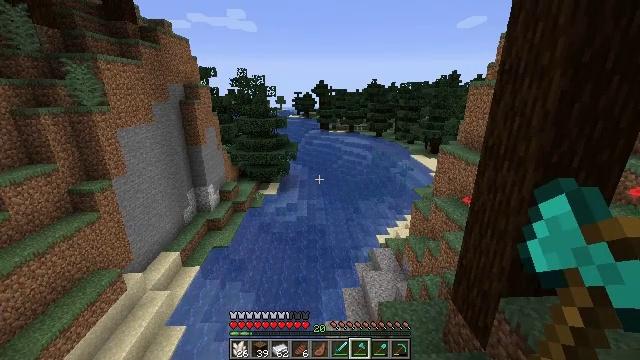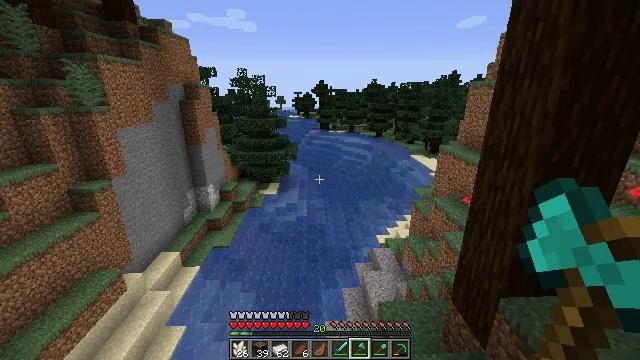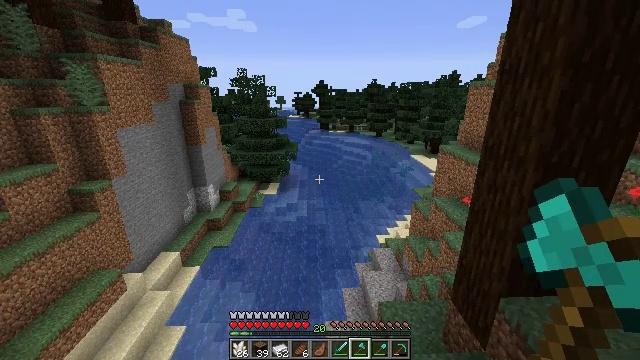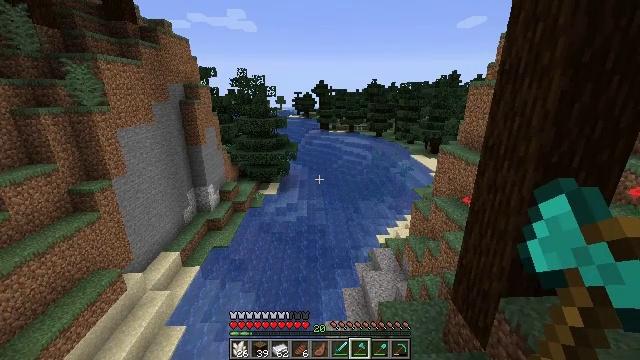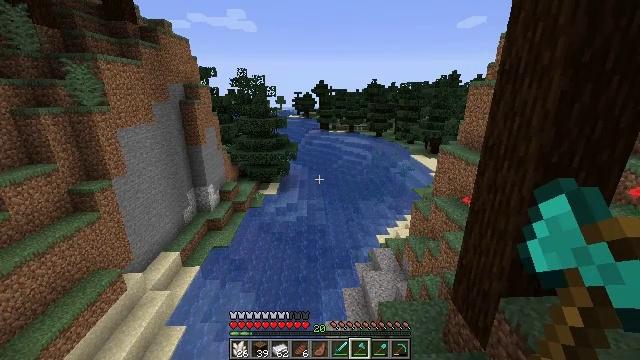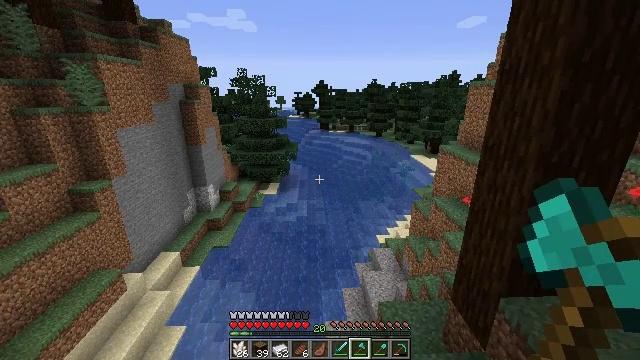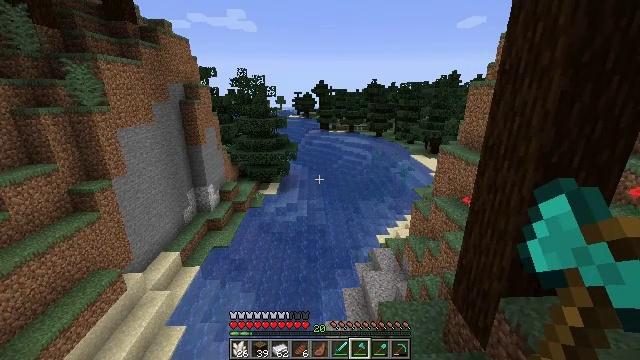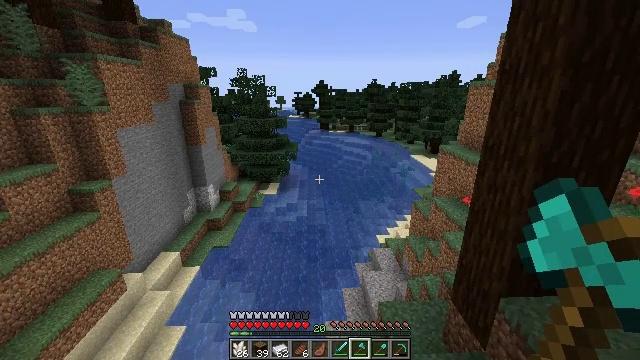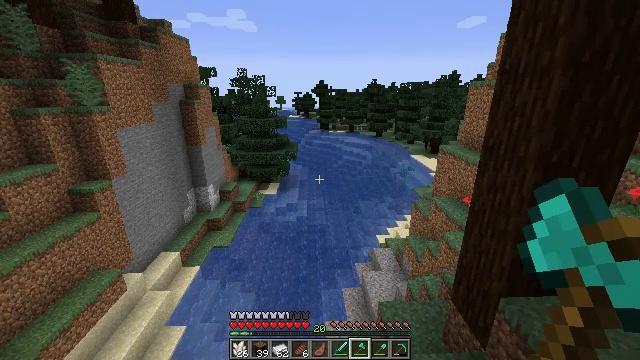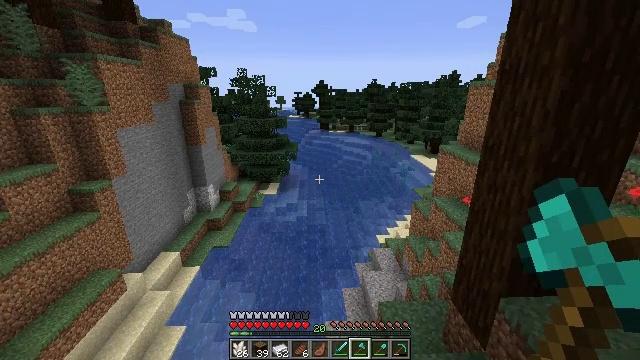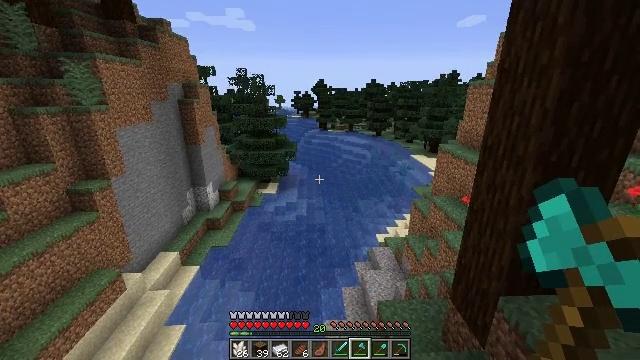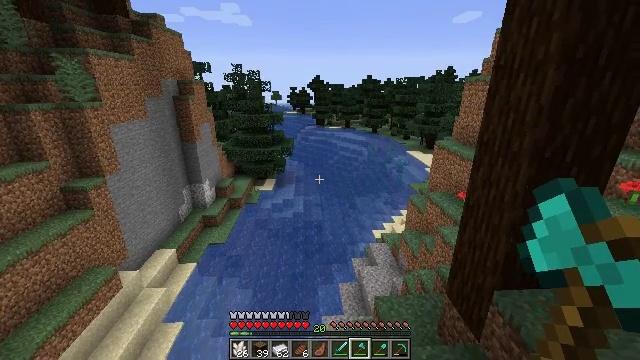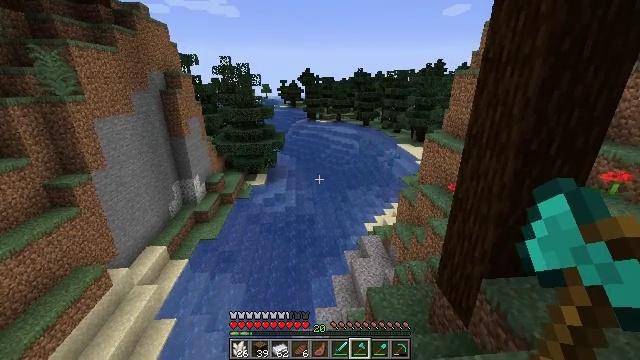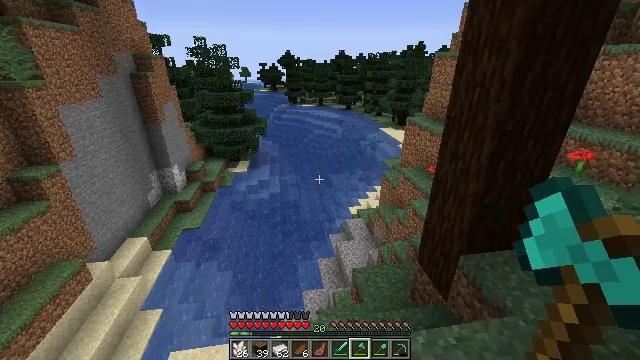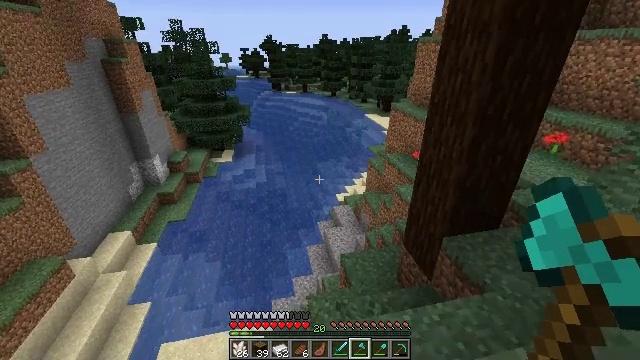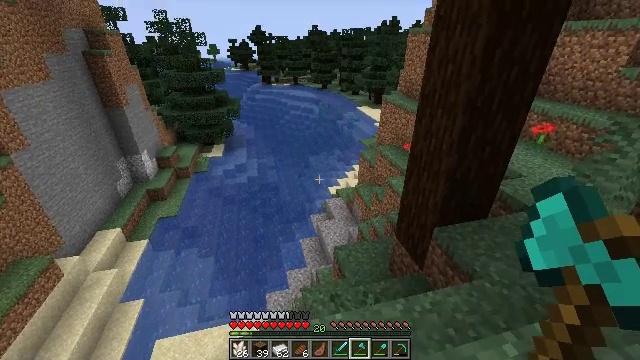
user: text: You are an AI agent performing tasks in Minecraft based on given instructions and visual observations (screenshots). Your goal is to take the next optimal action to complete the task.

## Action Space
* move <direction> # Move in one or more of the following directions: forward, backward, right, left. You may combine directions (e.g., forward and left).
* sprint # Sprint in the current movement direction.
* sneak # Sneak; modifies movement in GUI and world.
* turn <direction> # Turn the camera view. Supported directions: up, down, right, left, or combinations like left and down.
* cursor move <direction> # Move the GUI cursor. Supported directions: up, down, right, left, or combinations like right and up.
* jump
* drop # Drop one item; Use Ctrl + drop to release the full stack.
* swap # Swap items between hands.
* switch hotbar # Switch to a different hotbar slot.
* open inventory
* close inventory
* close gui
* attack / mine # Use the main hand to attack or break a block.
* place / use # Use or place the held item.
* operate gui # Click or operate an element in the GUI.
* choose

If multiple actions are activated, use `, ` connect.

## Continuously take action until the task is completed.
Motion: motion action
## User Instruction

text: Break the sugar cane.
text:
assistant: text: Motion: no_op
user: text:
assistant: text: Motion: no_op
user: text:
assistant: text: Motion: no_op
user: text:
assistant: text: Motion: no_op
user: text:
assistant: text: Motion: no_op
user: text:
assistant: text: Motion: no_op
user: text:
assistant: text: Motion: no_op
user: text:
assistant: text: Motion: no_op
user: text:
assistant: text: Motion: no_op
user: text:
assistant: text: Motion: no_op
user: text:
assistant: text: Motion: no_op
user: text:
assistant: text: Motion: turn right and down
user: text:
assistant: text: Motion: turn right and down
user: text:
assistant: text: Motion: turn right and down
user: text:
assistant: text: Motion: turn right and down
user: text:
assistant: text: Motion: no_op
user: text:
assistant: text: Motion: no_op
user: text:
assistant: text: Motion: no_op
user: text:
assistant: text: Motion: no_op
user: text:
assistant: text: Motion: no_op
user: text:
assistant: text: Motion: no_op
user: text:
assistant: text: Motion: no_op
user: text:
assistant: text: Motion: no_op
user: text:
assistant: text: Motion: no_op
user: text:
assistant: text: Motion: no_op
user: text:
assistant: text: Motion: no_op
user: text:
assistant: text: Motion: turn right
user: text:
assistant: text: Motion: turn right
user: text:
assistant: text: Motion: turn right and down
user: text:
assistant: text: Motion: turn right and down